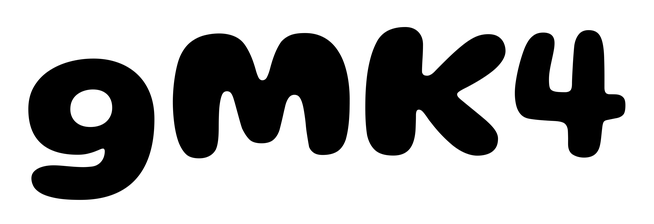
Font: Gluten_Bold